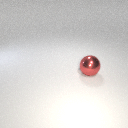
large red metal sphere